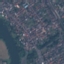
Label: Residential